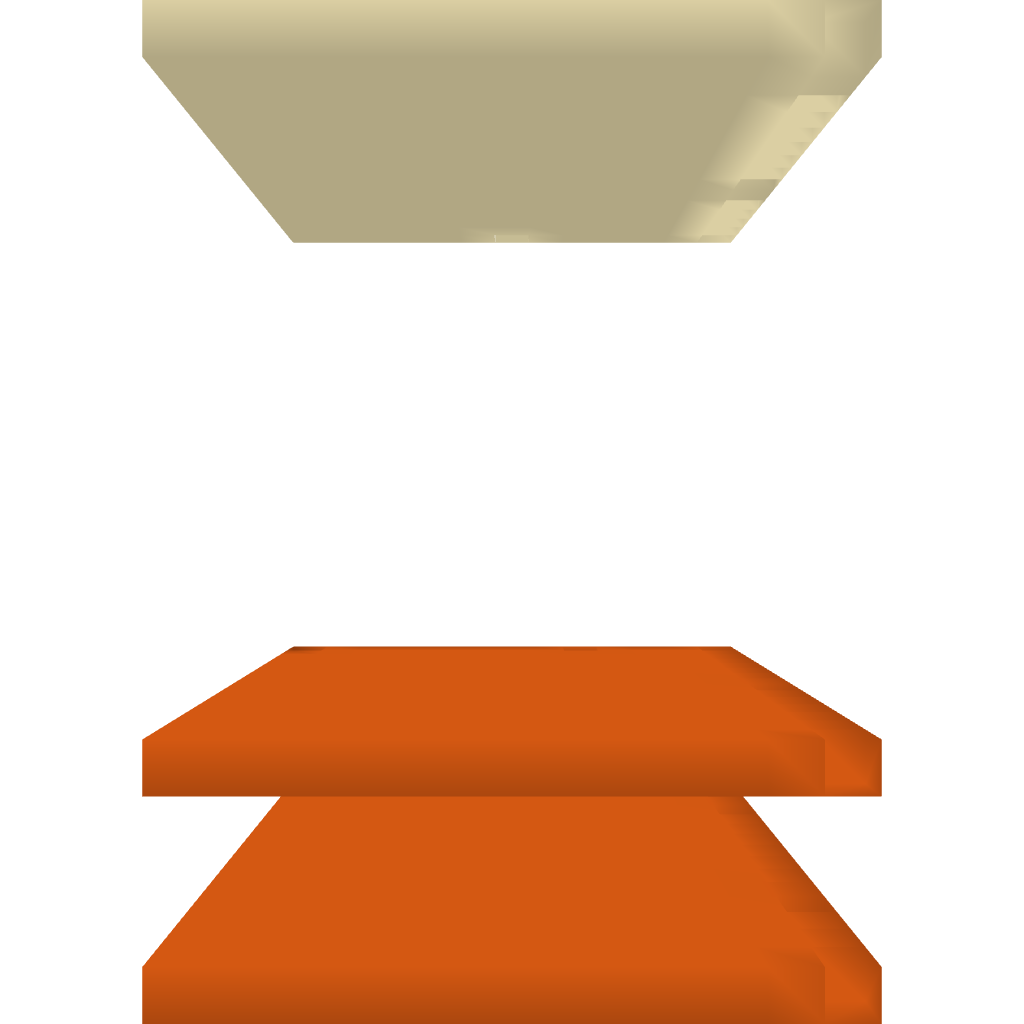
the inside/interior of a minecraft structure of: desert pit fall trap